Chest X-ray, PA view. Patient: 48 years old, sex F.
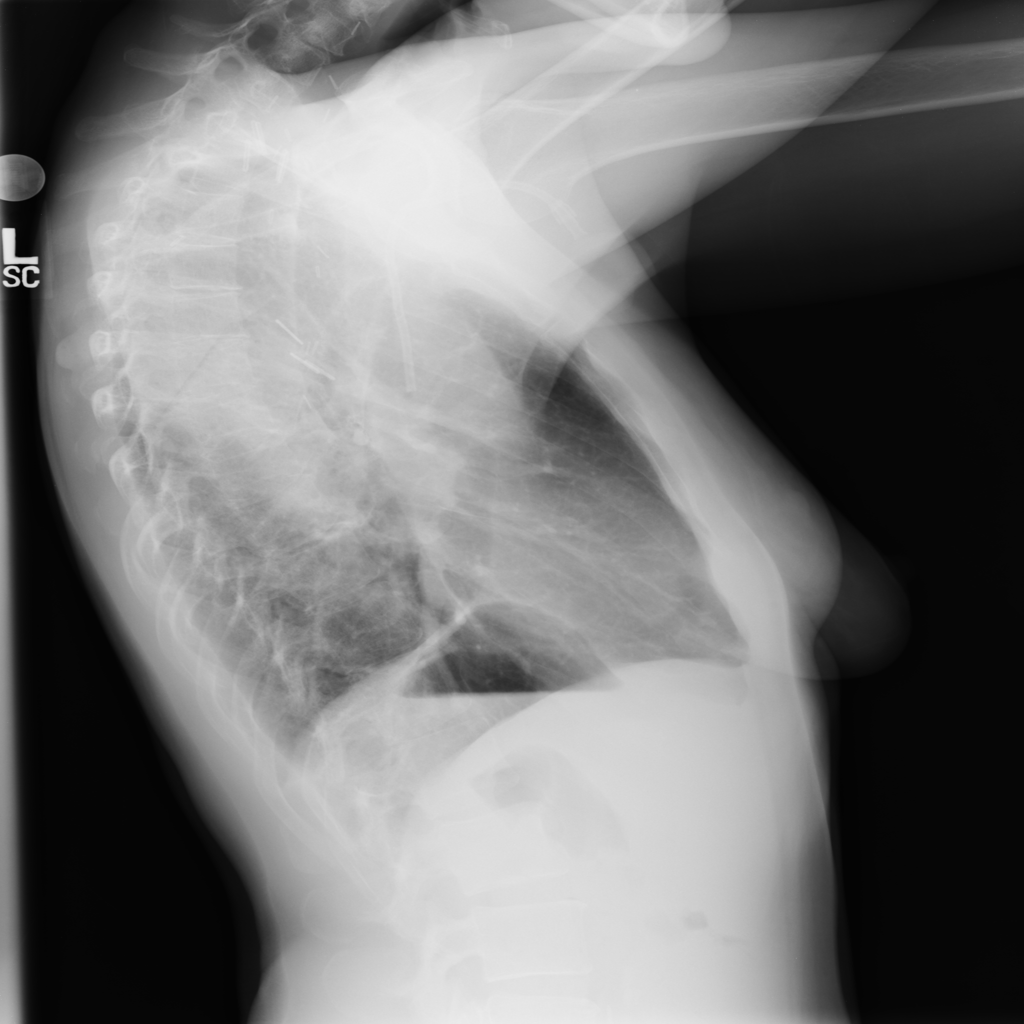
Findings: No Finding